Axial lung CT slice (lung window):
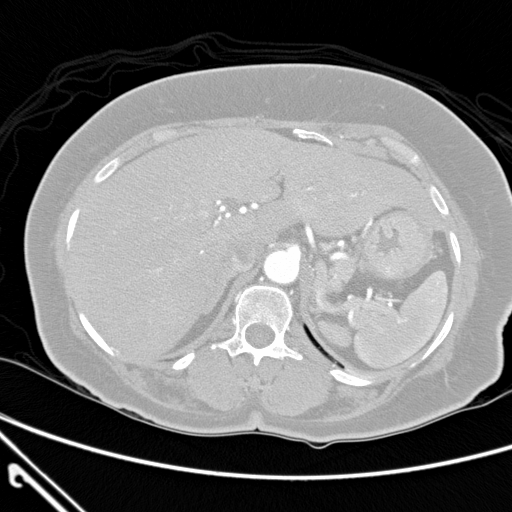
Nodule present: no